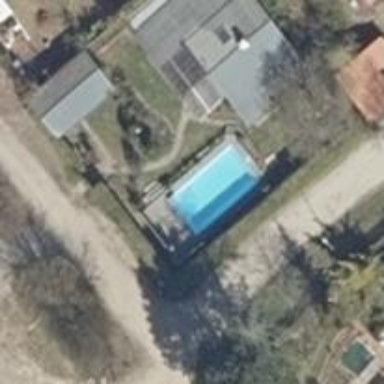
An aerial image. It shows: Swimming pool located in leisure land.